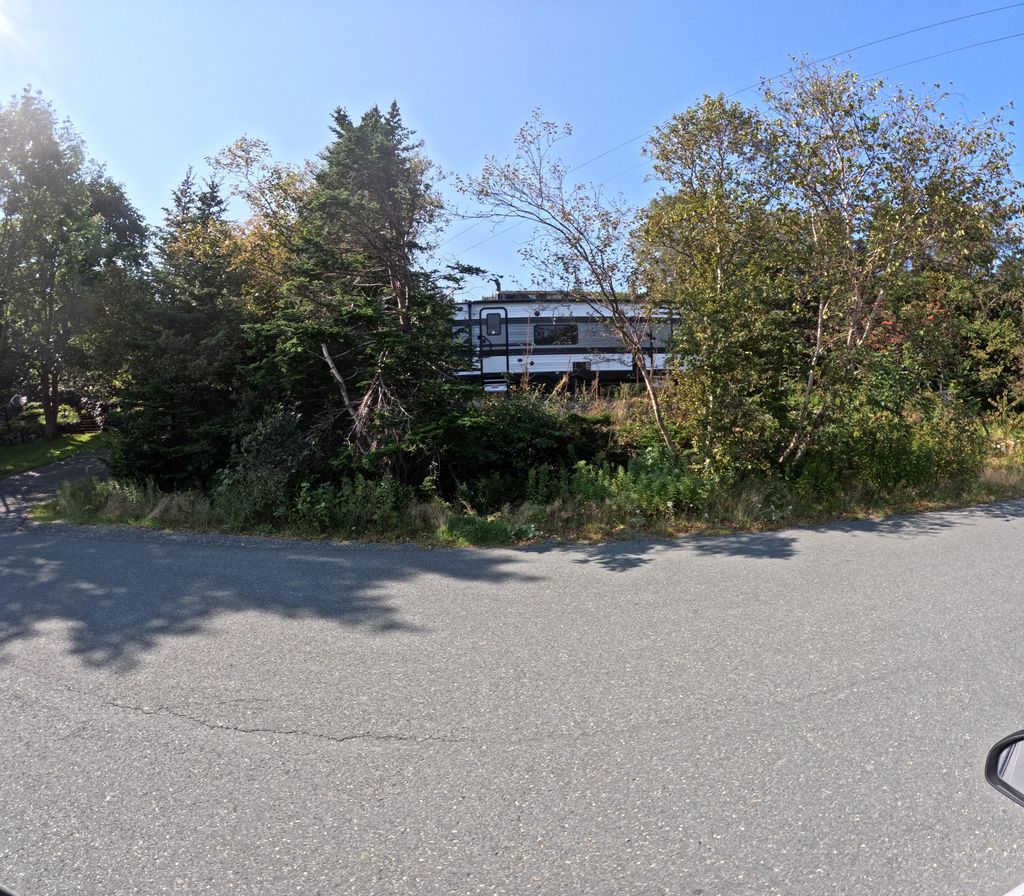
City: st_johns